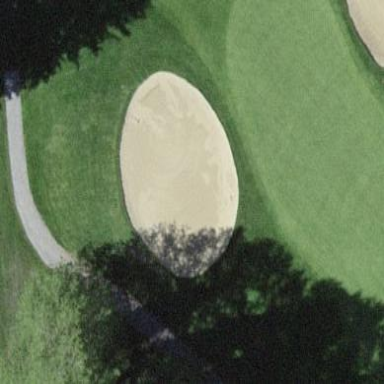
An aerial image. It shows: Sandy area is golf bunker.